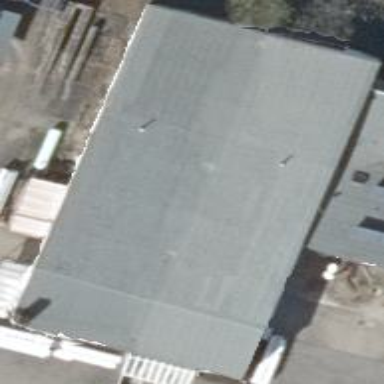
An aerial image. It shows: Industrial building.